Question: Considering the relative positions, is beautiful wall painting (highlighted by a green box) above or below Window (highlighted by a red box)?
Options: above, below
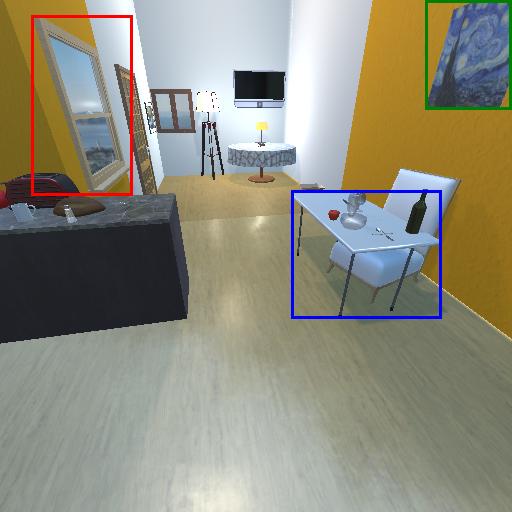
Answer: above